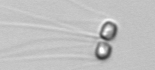
Label: Chaetoceros